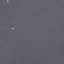
Label: SeaLake